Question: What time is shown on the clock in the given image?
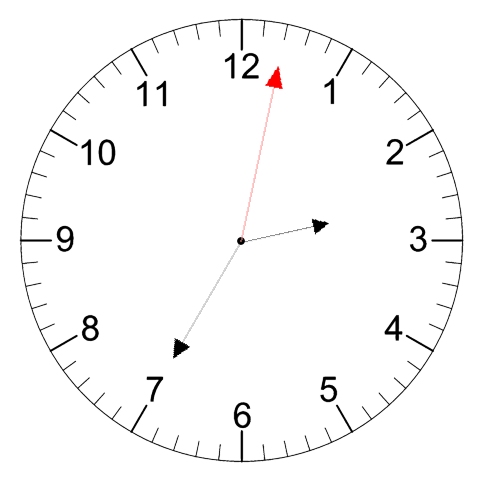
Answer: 02:35:02